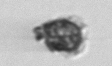
Label: Syracosphaera_pulchra